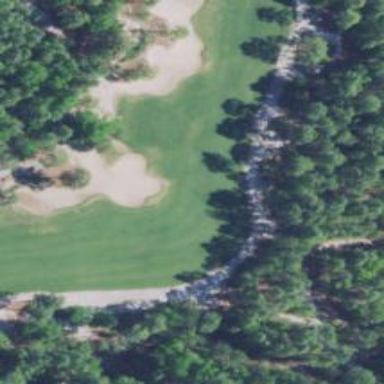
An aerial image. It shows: Golf hole.